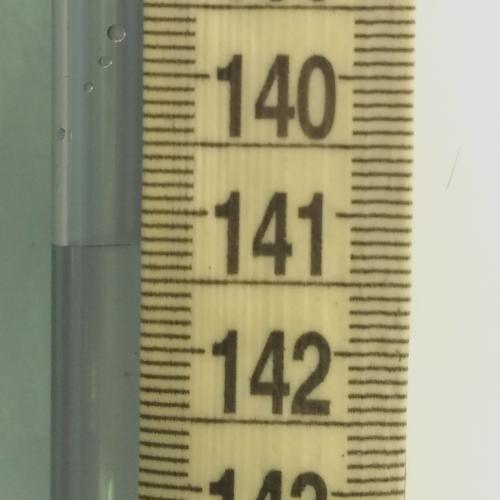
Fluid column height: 141.2 cm